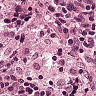
Metastatic tissue present: no